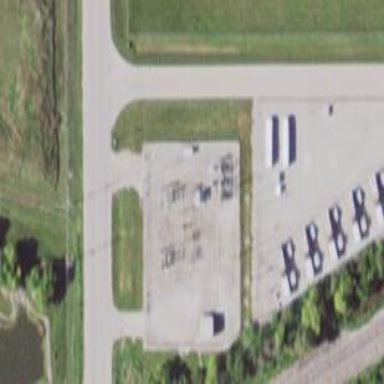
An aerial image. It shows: Power substation.